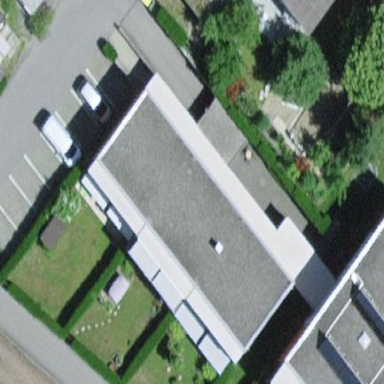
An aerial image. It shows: Terrace building.